Fundus camera: zeiss
Shooting center: fovea
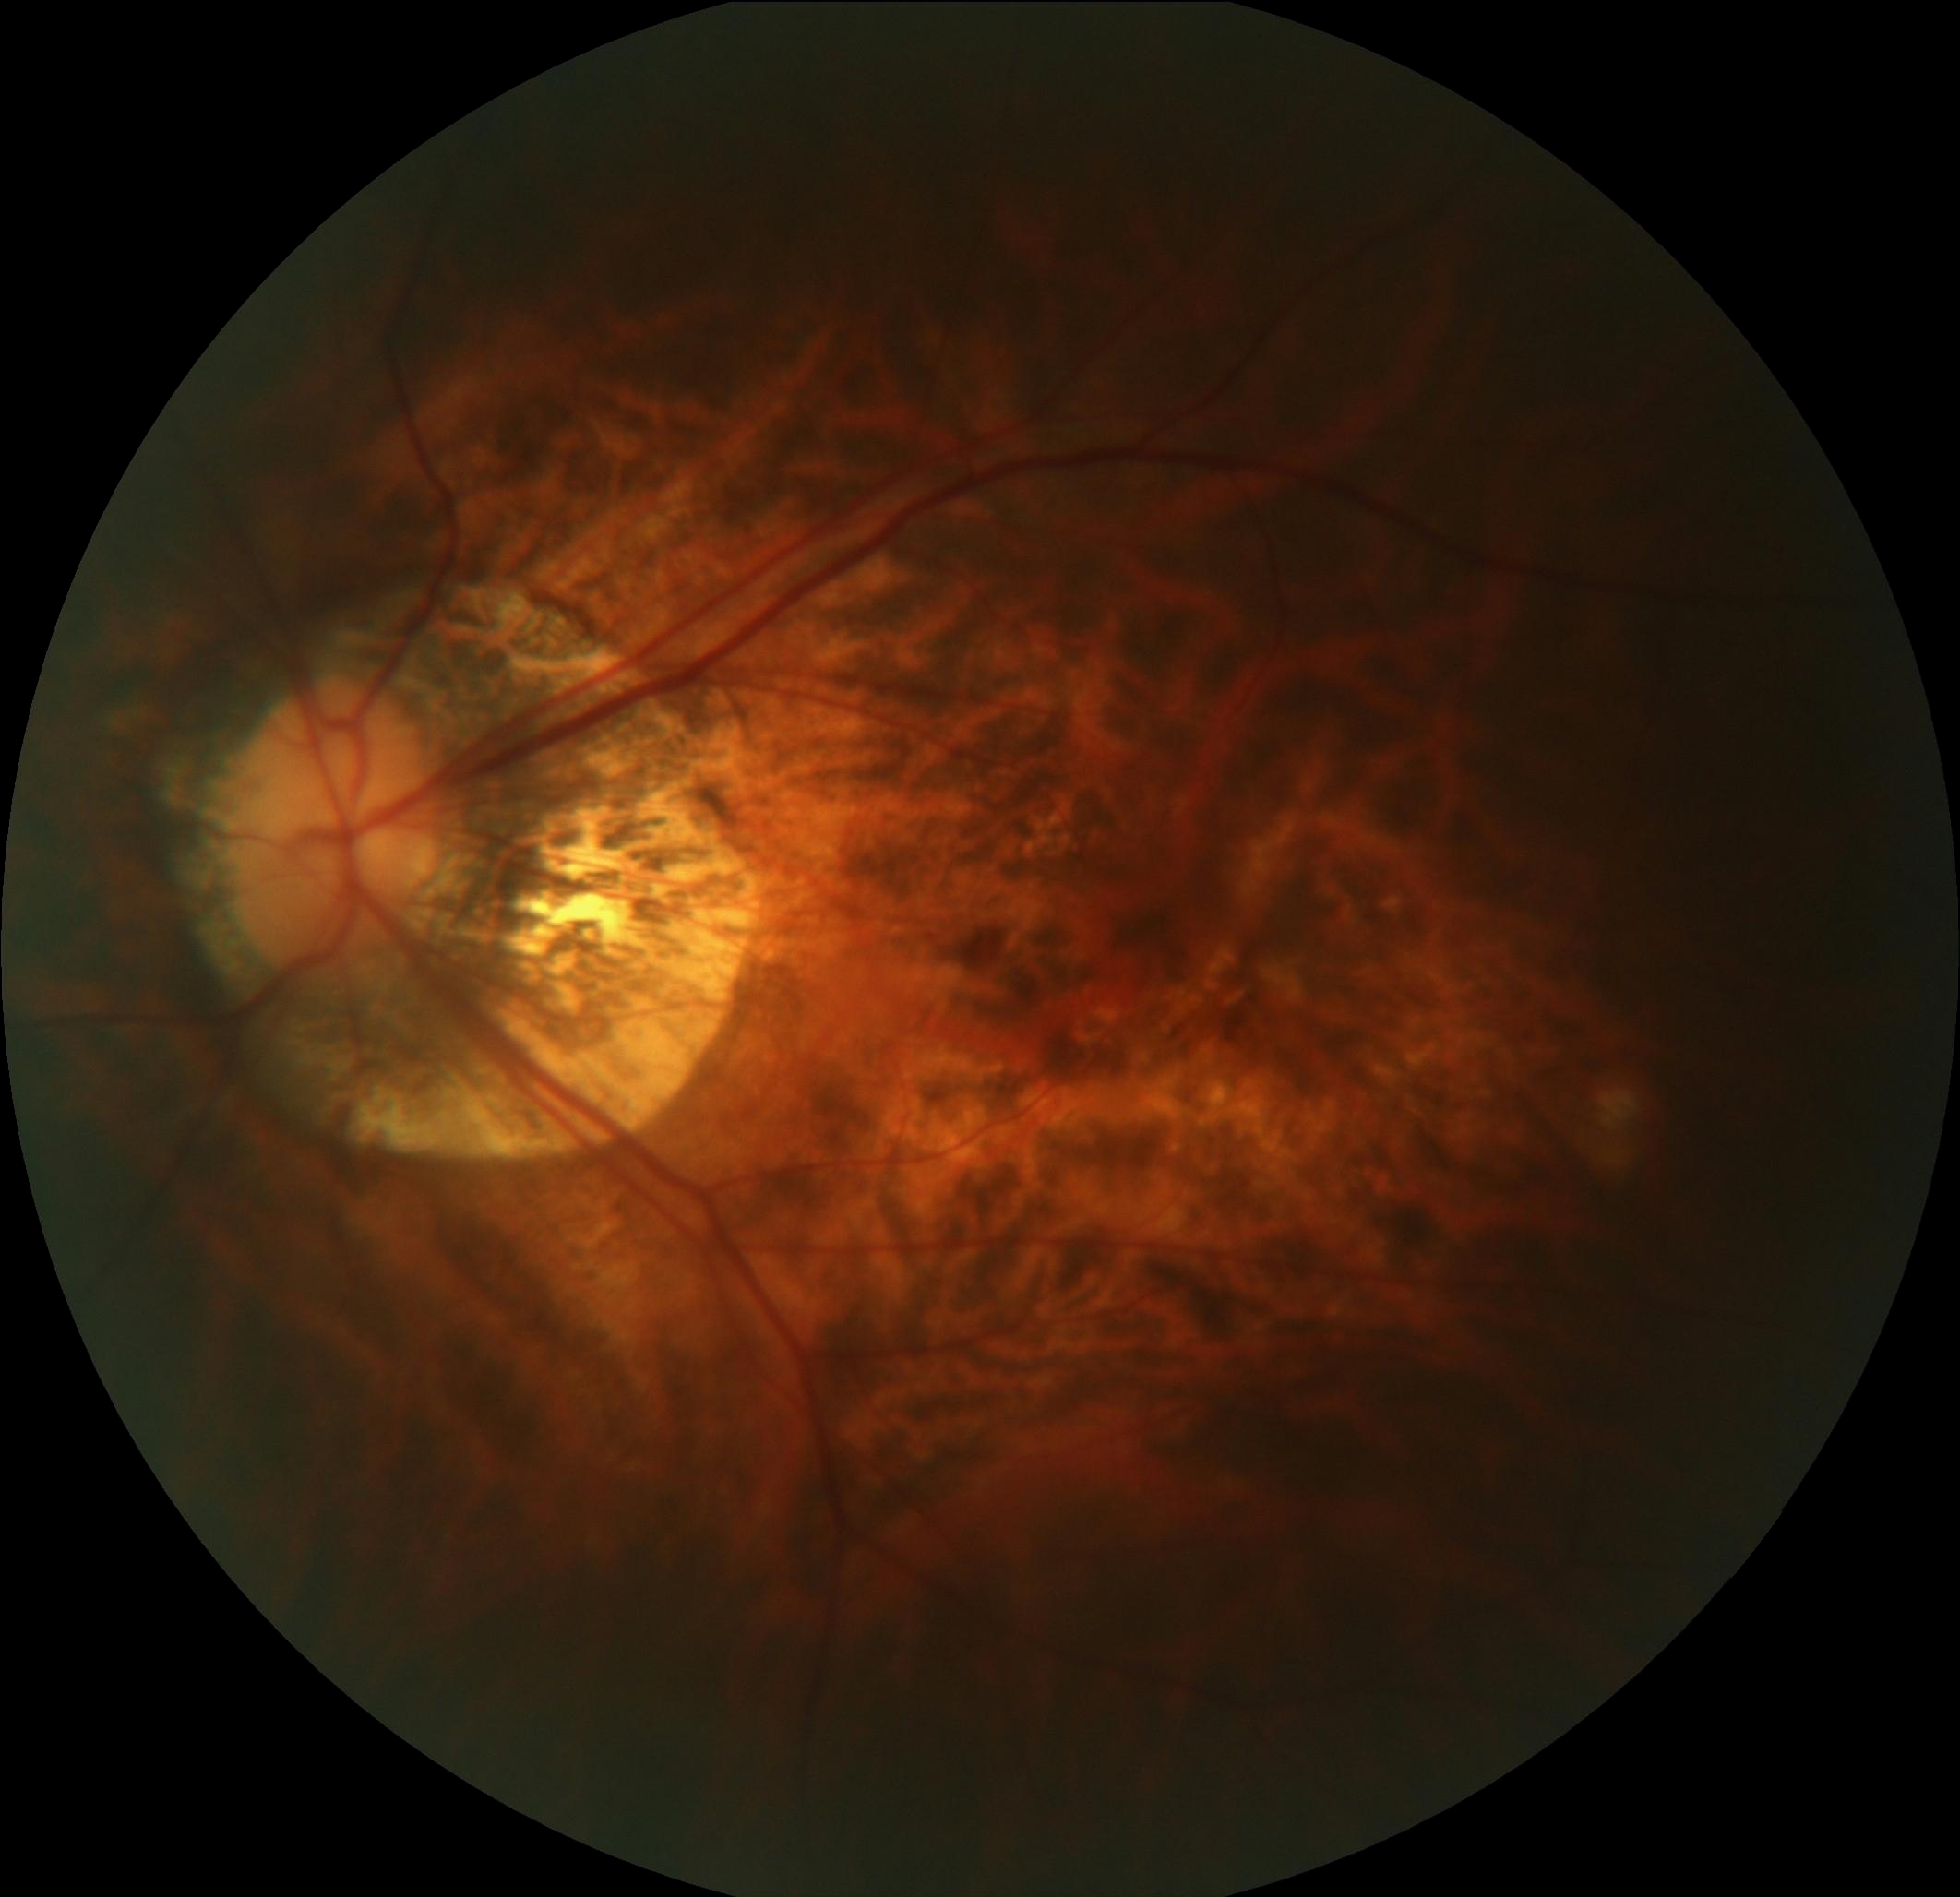
Pathologic myopia: yes
Patchy retinal atrophy: present
Retinal detachment: absent